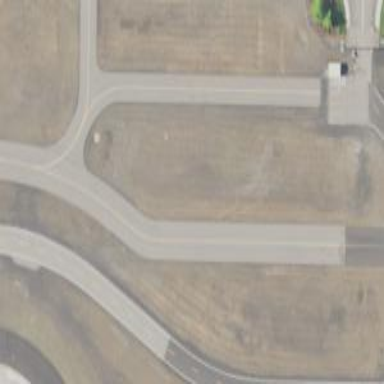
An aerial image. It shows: Image of taxiway at airport.